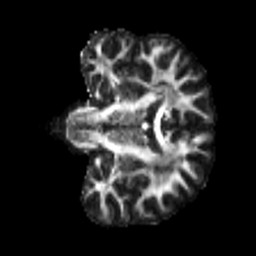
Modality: FA
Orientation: coronal
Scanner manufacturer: siemens
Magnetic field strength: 3 T
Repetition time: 4 s
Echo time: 0.0594 s